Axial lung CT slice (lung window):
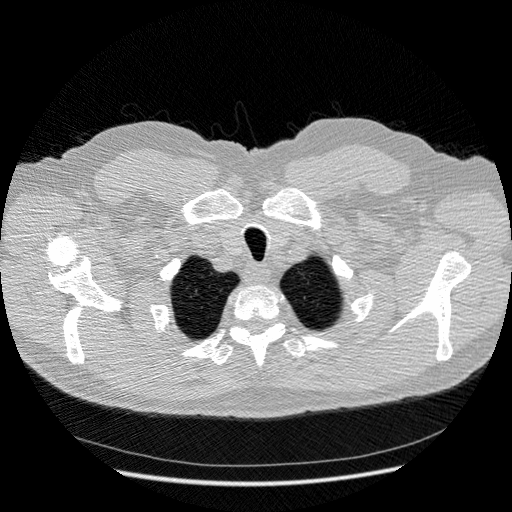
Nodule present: no